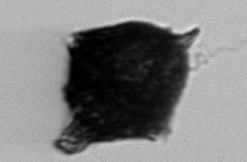
Label: Gonyaulax